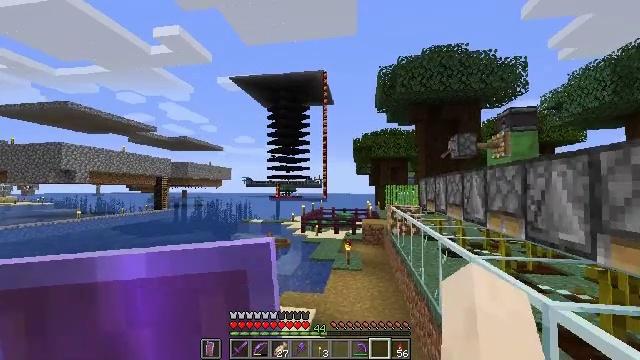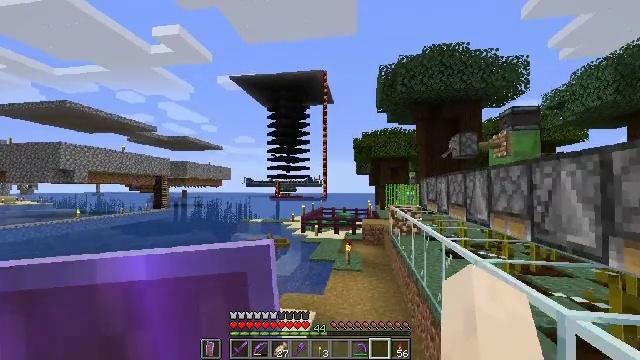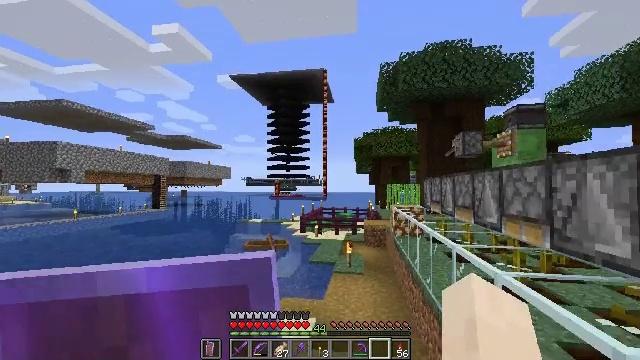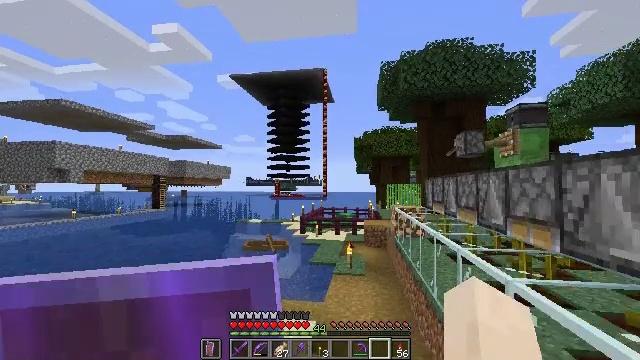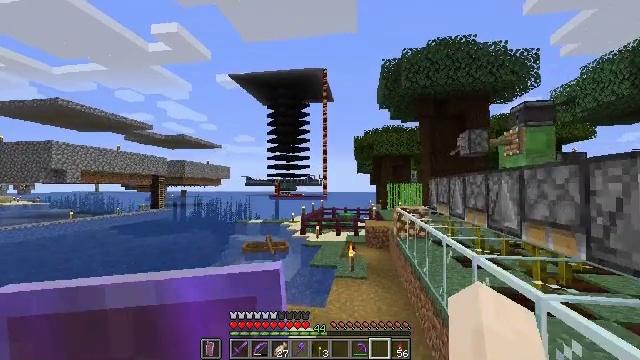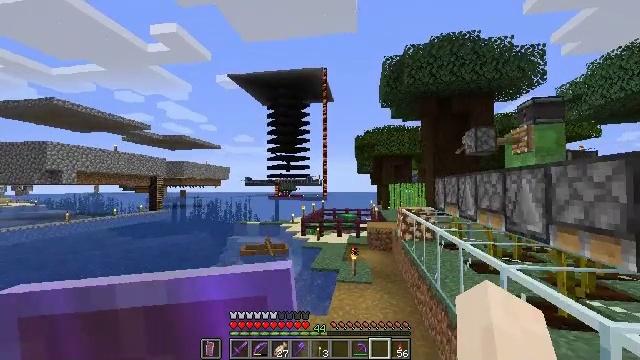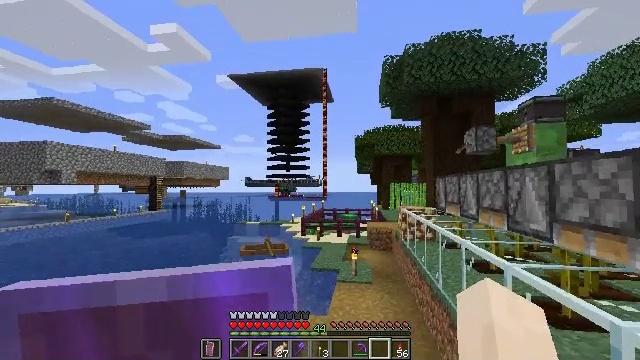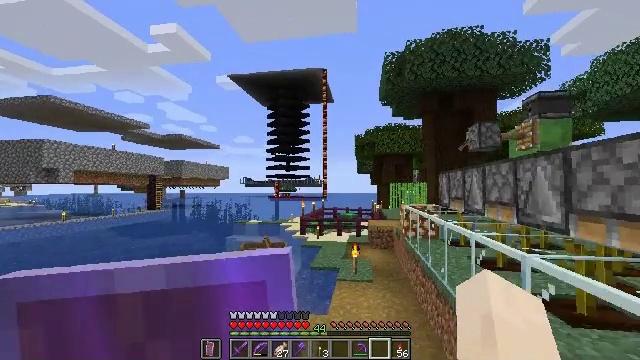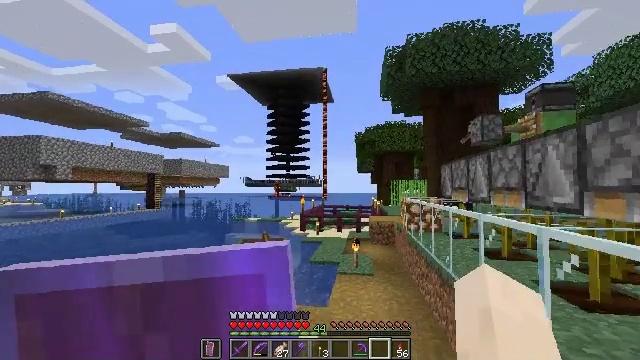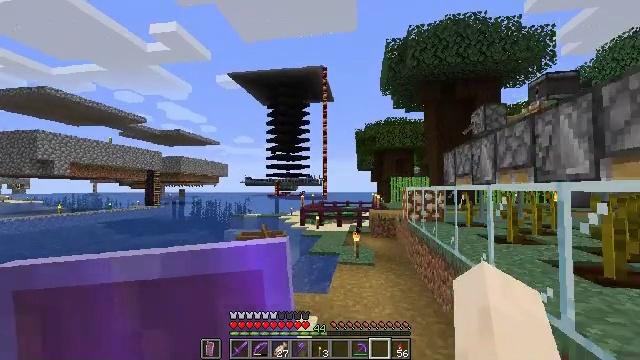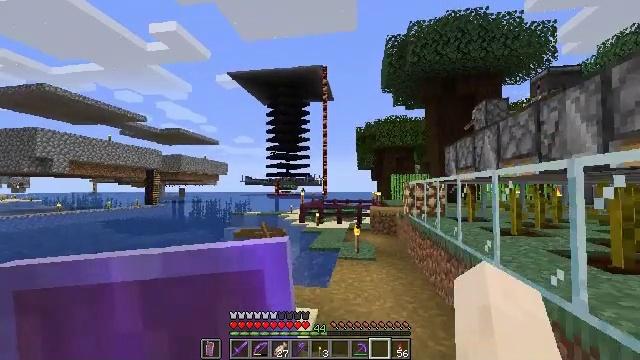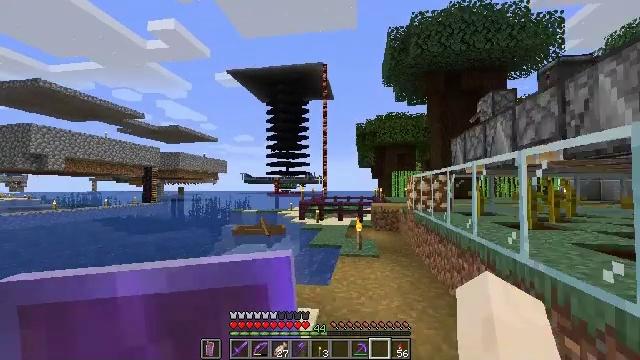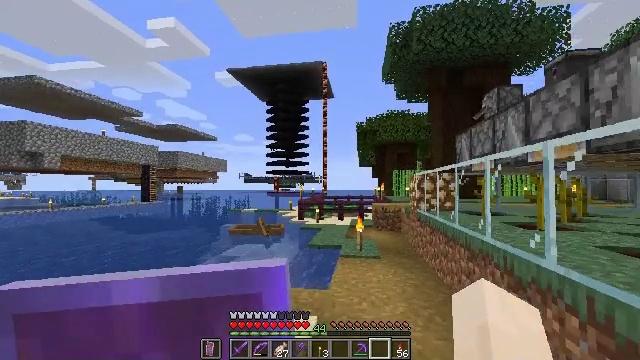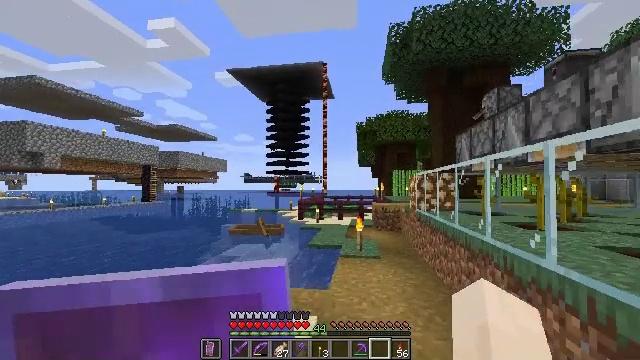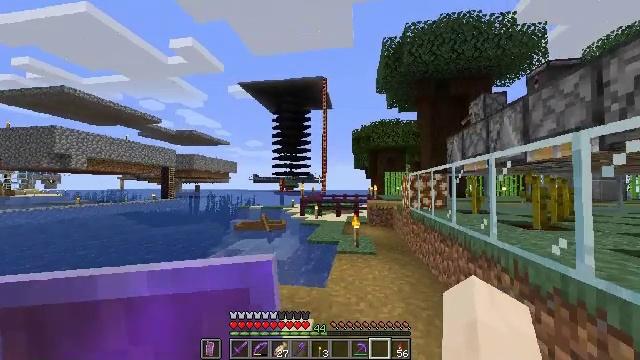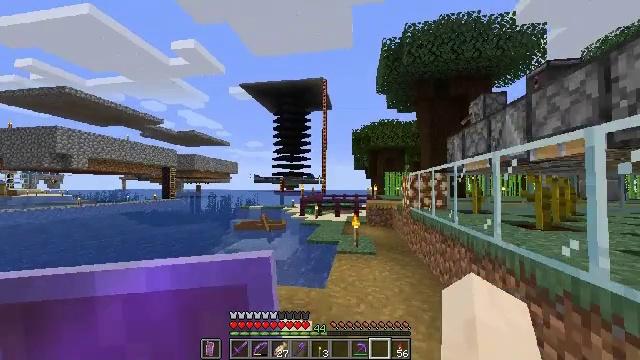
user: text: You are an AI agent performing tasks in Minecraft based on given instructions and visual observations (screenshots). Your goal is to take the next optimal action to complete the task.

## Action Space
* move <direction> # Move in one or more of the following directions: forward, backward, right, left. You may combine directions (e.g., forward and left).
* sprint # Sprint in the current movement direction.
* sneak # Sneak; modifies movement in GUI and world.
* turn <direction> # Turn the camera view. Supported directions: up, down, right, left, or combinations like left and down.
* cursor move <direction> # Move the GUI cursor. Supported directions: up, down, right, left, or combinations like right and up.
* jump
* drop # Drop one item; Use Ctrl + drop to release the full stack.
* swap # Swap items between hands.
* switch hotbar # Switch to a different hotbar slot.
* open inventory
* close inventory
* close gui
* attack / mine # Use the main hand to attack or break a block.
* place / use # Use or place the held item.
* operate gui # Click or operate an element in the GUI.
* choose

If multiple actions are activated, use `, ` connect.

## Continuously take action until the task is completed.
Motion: motion action
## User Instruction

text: Break the bone block to gather material.
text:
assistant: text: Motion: move forward
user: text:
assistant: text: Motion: move forward
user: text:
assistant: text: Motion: move forward
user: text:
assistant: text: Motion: move forward
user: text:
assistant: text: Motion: move forward
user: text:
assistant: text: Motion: move forward
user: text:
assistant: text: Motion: move forward
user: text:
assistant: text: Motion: move forward
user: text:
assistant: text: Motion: move forward
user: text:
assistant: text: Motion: move forward
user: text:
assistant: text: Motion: move forward
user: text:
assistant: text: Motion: move forward, sprint
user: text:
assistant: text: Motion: move forward, sprint
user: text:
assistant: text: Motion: move forward, sprint
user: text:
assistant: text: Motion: move forward, sprint
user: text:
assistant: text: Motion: move forward, sprint
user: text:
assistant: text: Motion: move forward, sprint
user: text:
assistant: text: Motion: move forward, sprint
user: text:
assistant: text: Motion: move forward, sprint
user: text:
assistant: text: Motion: move forward, sprint
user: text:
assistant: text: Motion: move forward, sprint
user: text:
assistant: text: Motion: move forward, sprint
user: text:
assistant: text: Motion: move forward, sprint, turn right and down
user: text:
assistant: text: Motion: move forward, sprint, turn right and down
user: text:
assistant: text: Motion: move forward, sprint, turn down
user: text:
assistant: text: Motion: move forward, sprint
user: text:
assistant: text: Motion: move forward, sprint
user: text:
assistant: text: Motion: move forward, sprint
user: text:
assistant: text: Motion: move forward, sprint
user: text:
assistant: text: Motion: move forward, sprint